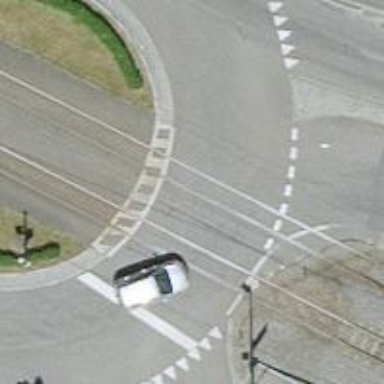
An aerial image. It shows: Level crossing on the railway with lights.